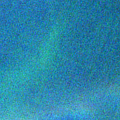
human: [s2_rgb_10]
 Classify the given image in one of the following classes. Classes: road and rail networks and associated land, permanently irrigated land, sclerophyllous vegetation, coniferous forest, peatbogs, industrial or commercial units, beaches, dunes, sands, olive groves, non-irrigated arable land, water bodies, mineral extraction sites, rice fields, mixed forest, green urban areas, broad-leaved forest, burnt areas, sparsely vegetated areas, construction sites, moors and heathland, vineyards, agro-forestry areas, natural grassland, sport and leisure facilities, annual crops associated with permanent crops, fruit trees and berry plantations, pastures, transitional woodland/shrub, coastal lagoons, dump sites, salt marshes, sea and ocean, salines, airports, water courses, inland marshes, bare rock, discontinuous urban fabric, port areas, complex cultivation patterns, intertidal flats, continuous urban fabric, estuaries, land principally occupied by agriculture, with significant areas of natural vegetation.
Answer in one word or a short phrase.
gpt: sea and ocean